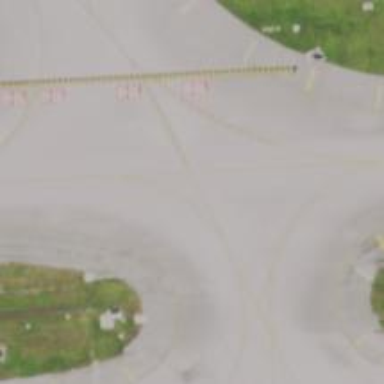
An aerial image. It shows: View of taxiway at the airport.